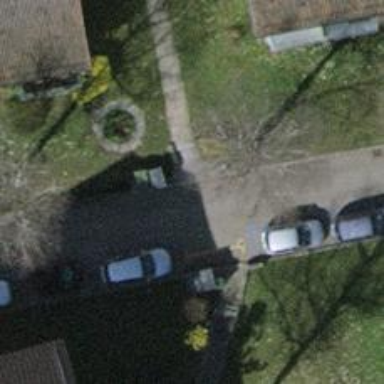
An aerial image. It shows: Footway surfaced with paving stones.